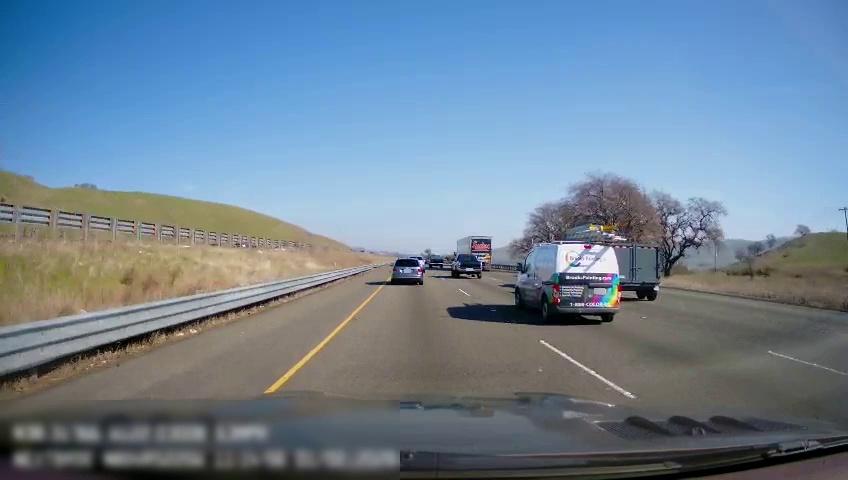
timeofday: Day
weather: Sunny
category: Drivable Space
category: Vehicles | Truck
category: Vehicles | Truck
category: Vehicles | SUV
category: Vehicles | Truck
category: Vehicles | Other LV
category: Vehicles | Van
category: Vehicles | SUV
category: Lanes | Current Lane
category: Lanes | Current Lane
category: Lanes | Alternate Lane